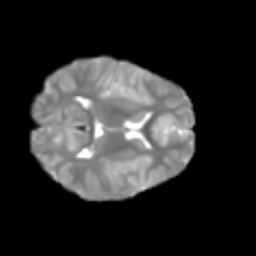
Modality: T2w
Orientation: axial
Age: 6
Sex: male
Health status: healthy